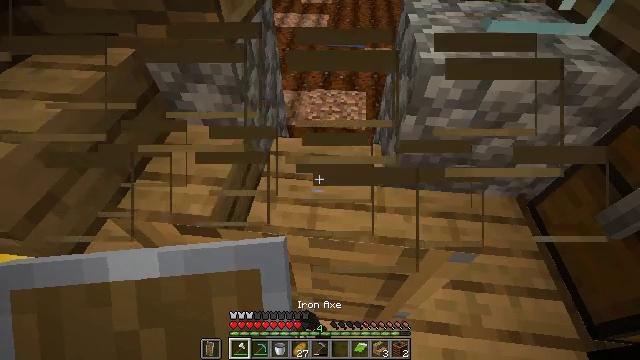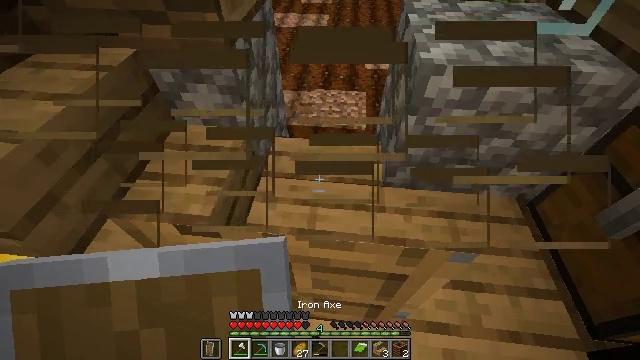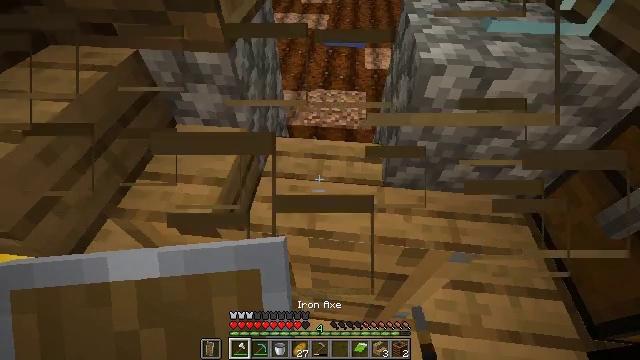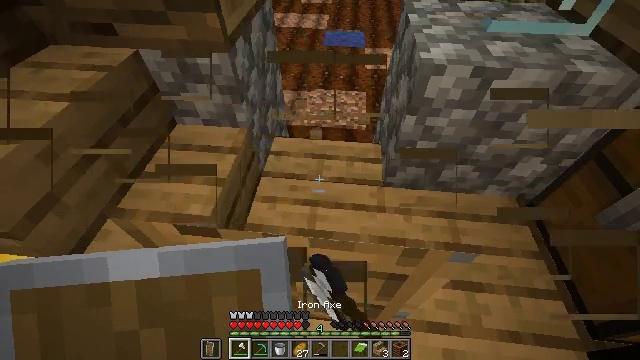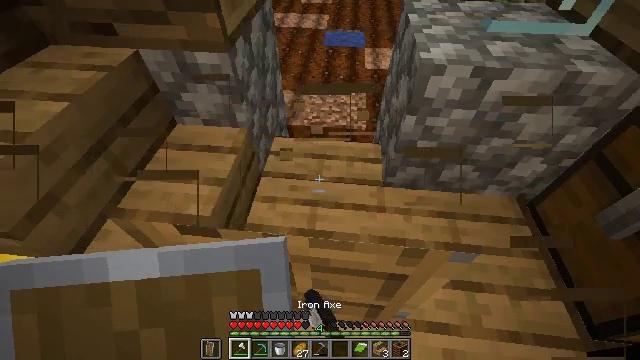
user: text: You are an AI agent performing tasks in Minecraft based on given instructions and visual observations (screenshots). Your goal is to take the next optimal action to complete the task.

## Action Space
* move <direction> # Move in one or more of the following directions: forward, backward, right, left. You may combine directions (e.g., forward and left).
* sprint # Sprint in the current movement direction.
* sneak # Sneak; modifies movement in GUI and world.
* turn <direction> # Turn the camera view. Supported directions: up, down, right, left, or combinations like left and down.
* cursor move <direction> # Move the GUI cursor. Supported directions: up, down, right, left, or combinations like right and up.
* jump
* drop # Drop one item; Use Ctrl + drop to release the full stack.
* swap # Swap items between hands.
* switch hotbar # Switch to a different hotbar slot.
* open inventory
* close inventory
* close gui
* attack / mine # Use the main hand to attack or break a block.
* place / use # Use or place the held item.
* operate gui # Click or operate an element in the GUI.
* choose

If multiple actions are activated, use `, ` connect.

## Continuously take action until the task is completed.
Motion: motion action
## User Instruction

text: Mine the oak door to pick it up.
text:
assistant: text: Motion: attack / mine
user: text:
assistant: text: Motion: attack / mine
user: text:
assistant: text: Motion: attack / mine
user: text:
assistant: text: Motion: attack / mine
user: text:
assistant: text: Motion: attack / mine